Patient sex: M
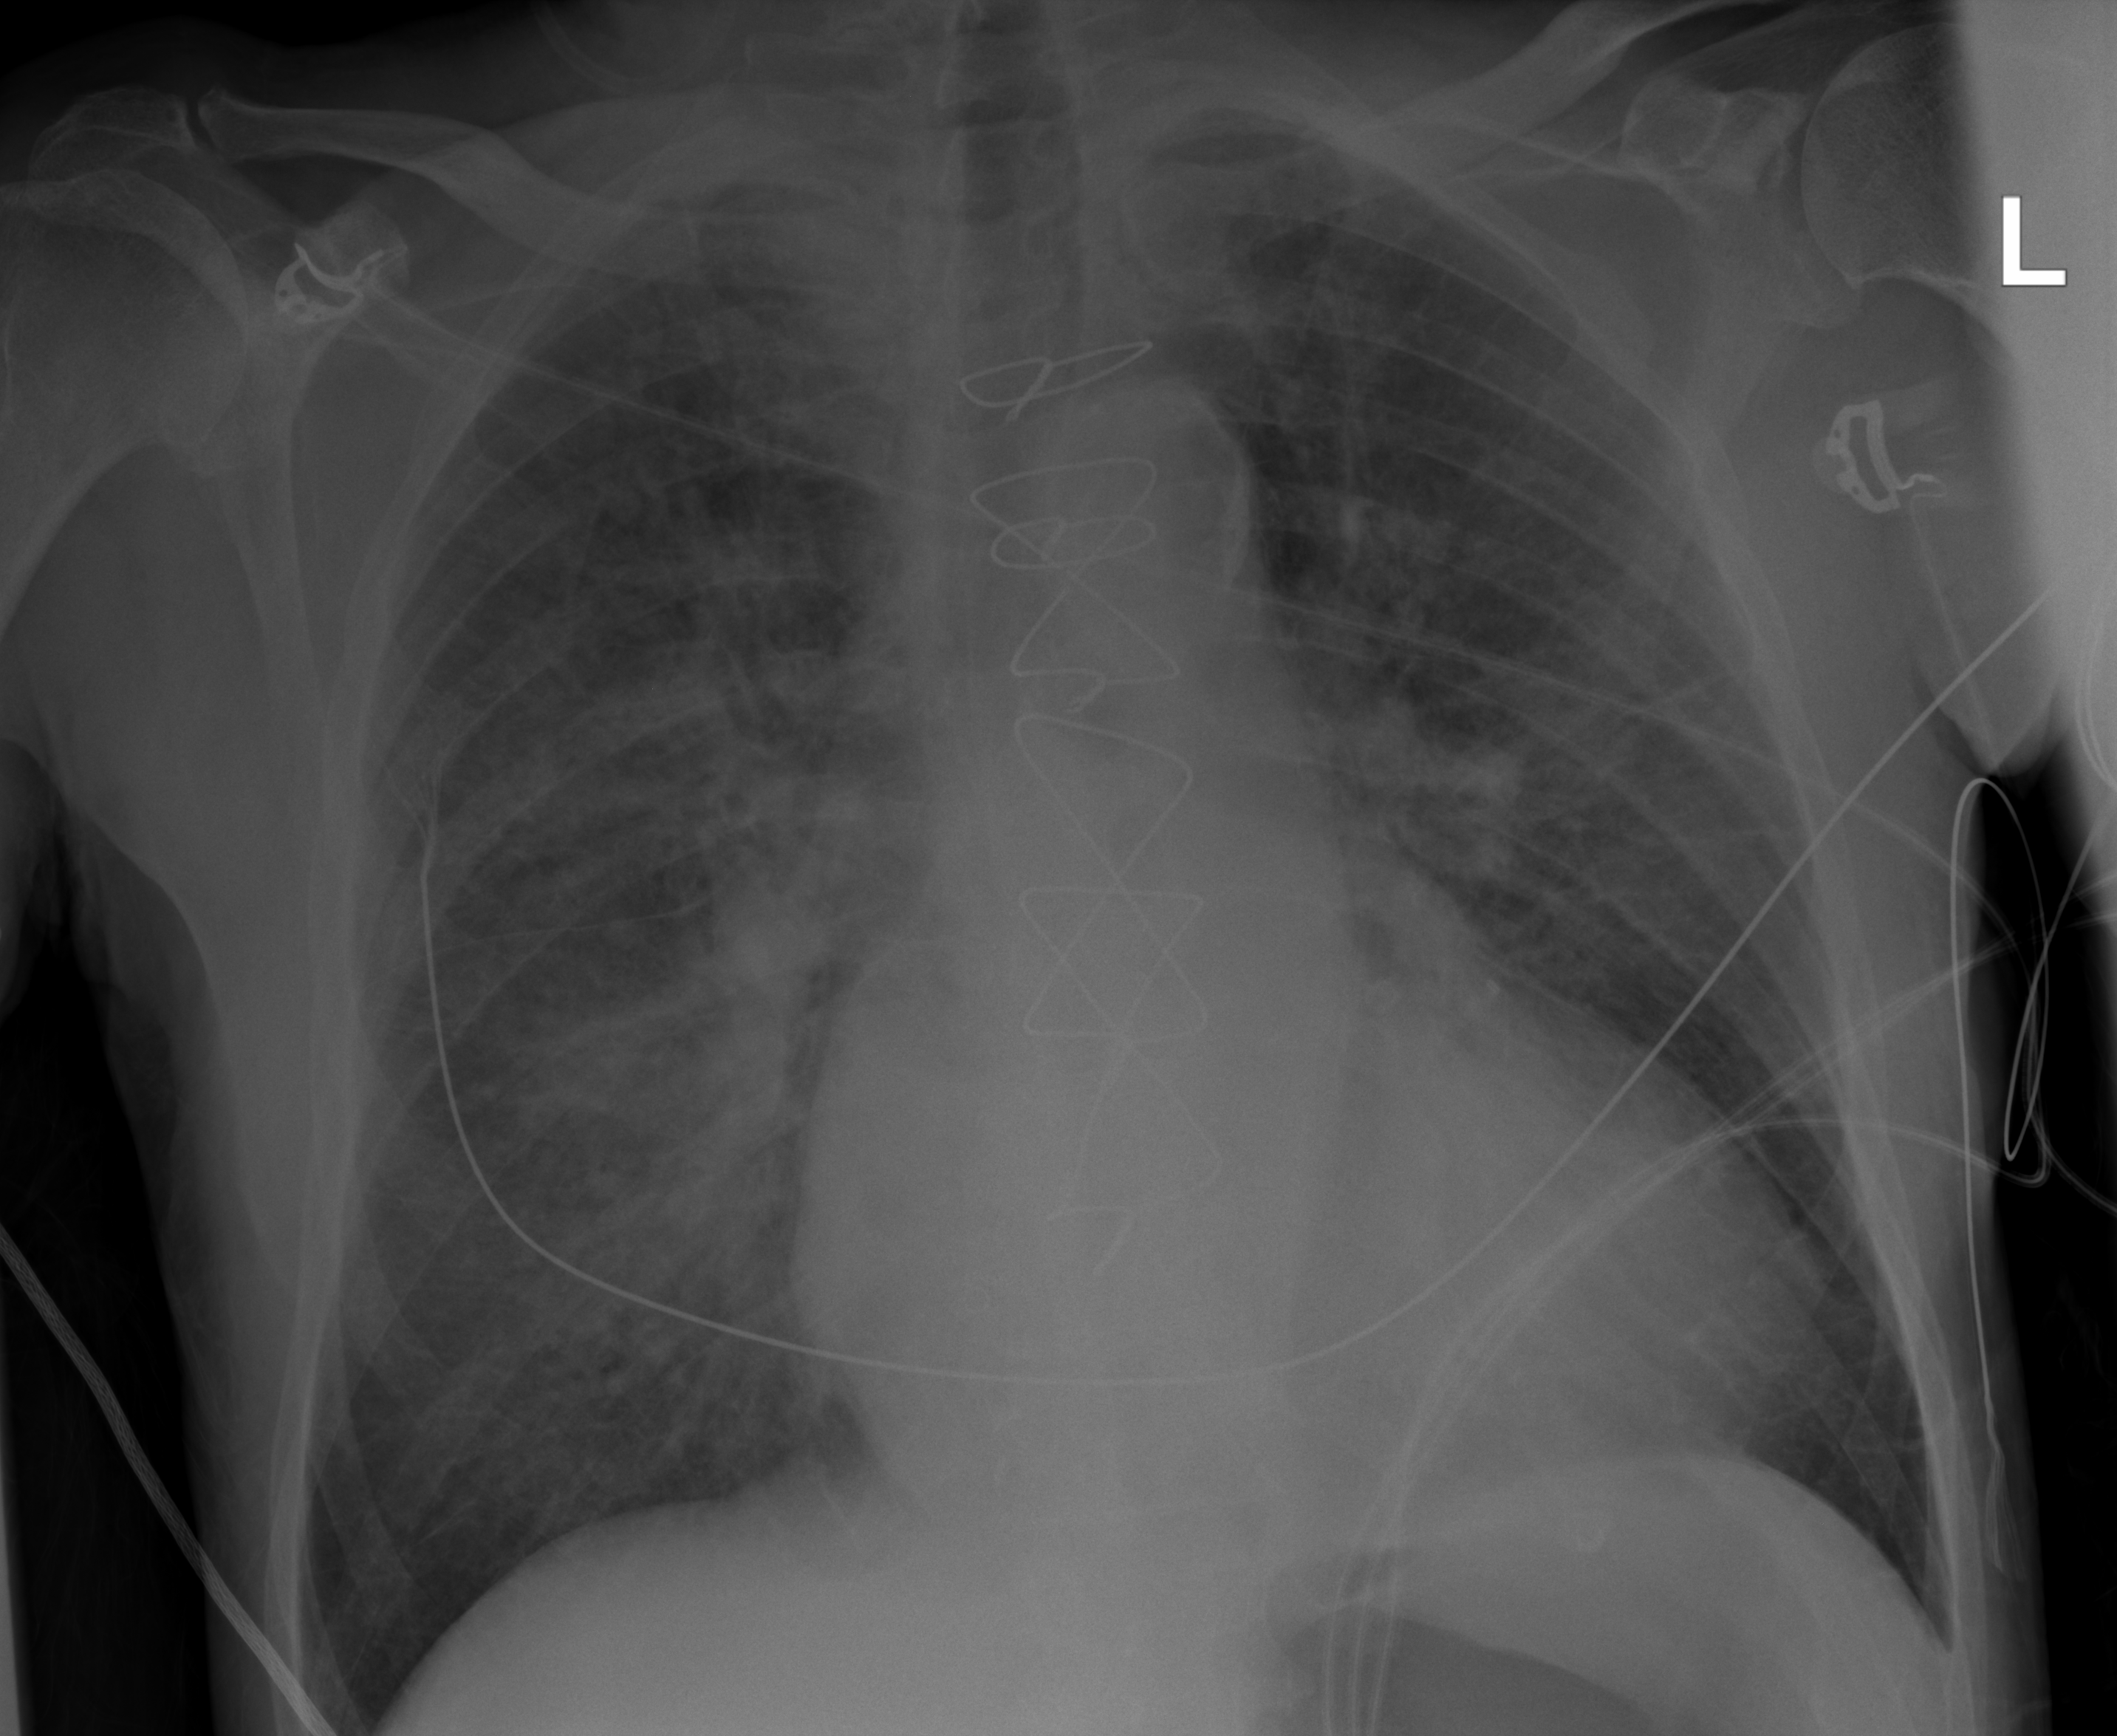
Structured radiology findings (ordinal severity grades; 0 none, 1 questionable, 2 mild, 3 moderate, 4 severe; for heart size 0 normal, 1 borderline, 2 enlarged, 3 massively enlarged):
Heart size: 2
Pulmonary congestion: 3
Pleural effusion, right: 0
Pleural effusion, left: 0
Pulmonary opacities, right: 3
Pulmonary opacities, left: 2
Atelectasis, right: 2
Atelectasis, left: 1